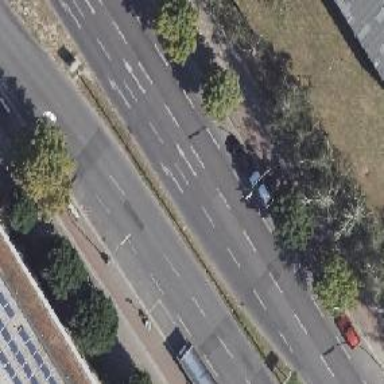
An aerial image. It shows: Secondary road with asphalt surface. It has cycle track on the right side and lane markings indicating dual carriageway. There is parking lane with asphalt surface on the right side.